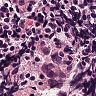
Metastatic tissue present: no